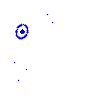
Particle: proton